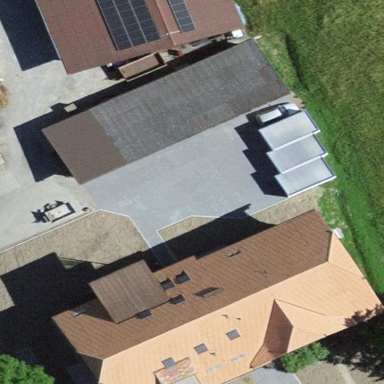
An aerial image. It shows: Farm building.